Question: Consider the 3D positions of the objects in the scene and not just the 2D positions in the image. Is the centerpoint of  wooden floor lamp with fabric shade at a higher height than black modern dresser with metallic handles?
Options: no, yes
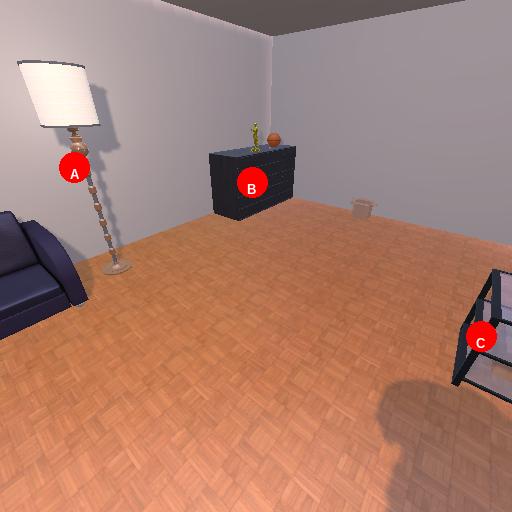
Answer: no